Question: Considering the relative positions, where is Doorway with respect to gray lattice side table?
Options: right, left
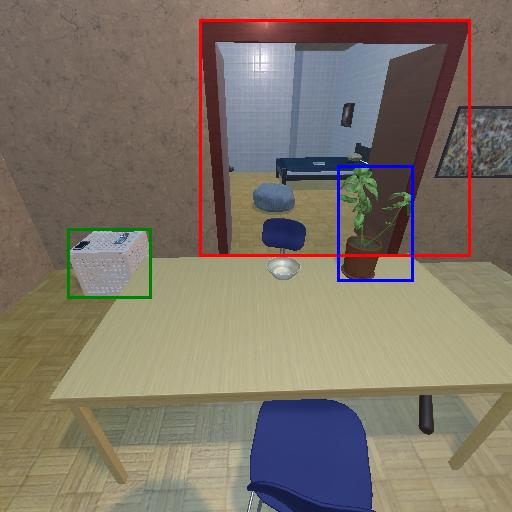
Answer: right